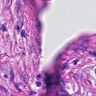
Metastatic tissue present: yes